Echo time (TE): 2.2 ms
Repetition time (TR): 4.4 ms
Flip angle: 110 degrees
Bandwidth: 725 Hz
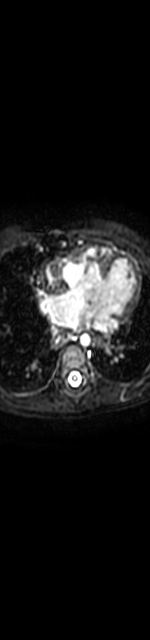
Patient age (years): 1
Disease severity: severe
Diagnoses: CMRArtifactAO|CommonAtrium|DORV|Dextrocardia|Glenn|Heterotaxy|InvertedVentricles|LeftCentralIVC|LeftCentralSVC|VSD
Cardiac structures present: LV (left ventricle), RV (right ventricle), LA (left atrium), AO (aorta), PA (pulmonary artery), SVC (superior vena cava), IVC (inferior vena cava)
Structures absent: RA (right atrium)